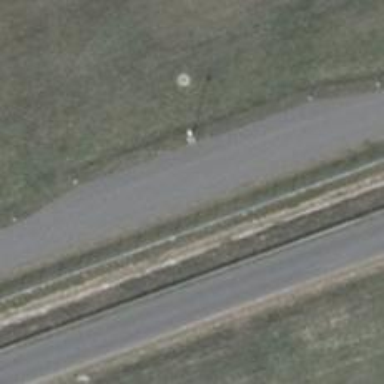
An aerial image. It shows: Passing place on the road.